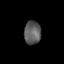
Tissue: skin
Cell type: T cells
Senescence score: 0.7395
Nuclear area (px): 388
Mean DAPI intensity: 91.562